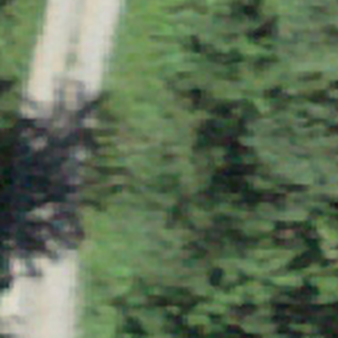
Label: other